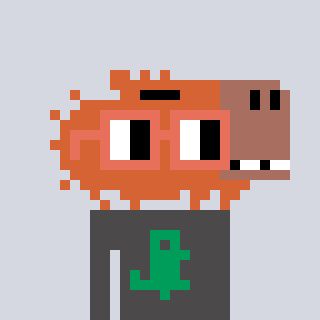
a pixel art character with square orange glasses, a capybara-shaped head and a grayscale-colored body on a cool background